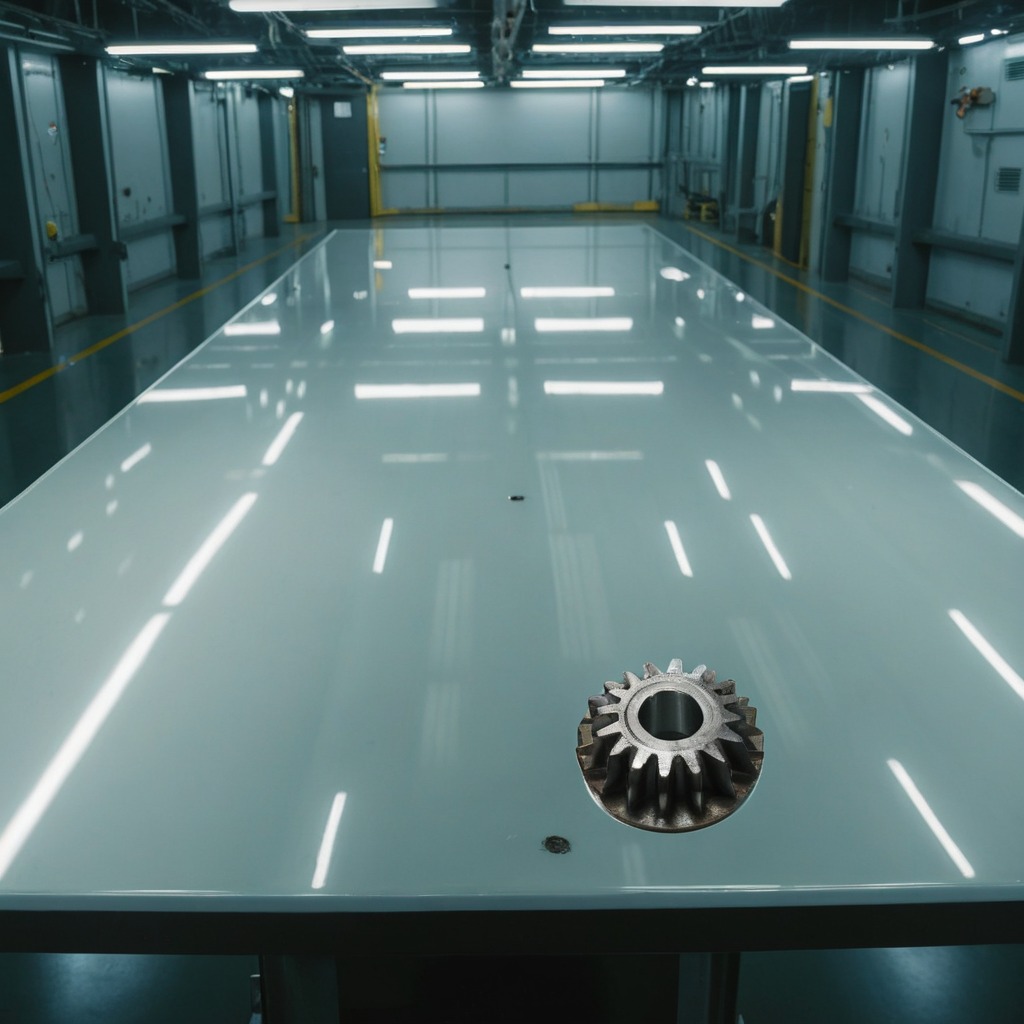
A steel gear with teeth is lying on the table.